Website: walmart
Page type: payment
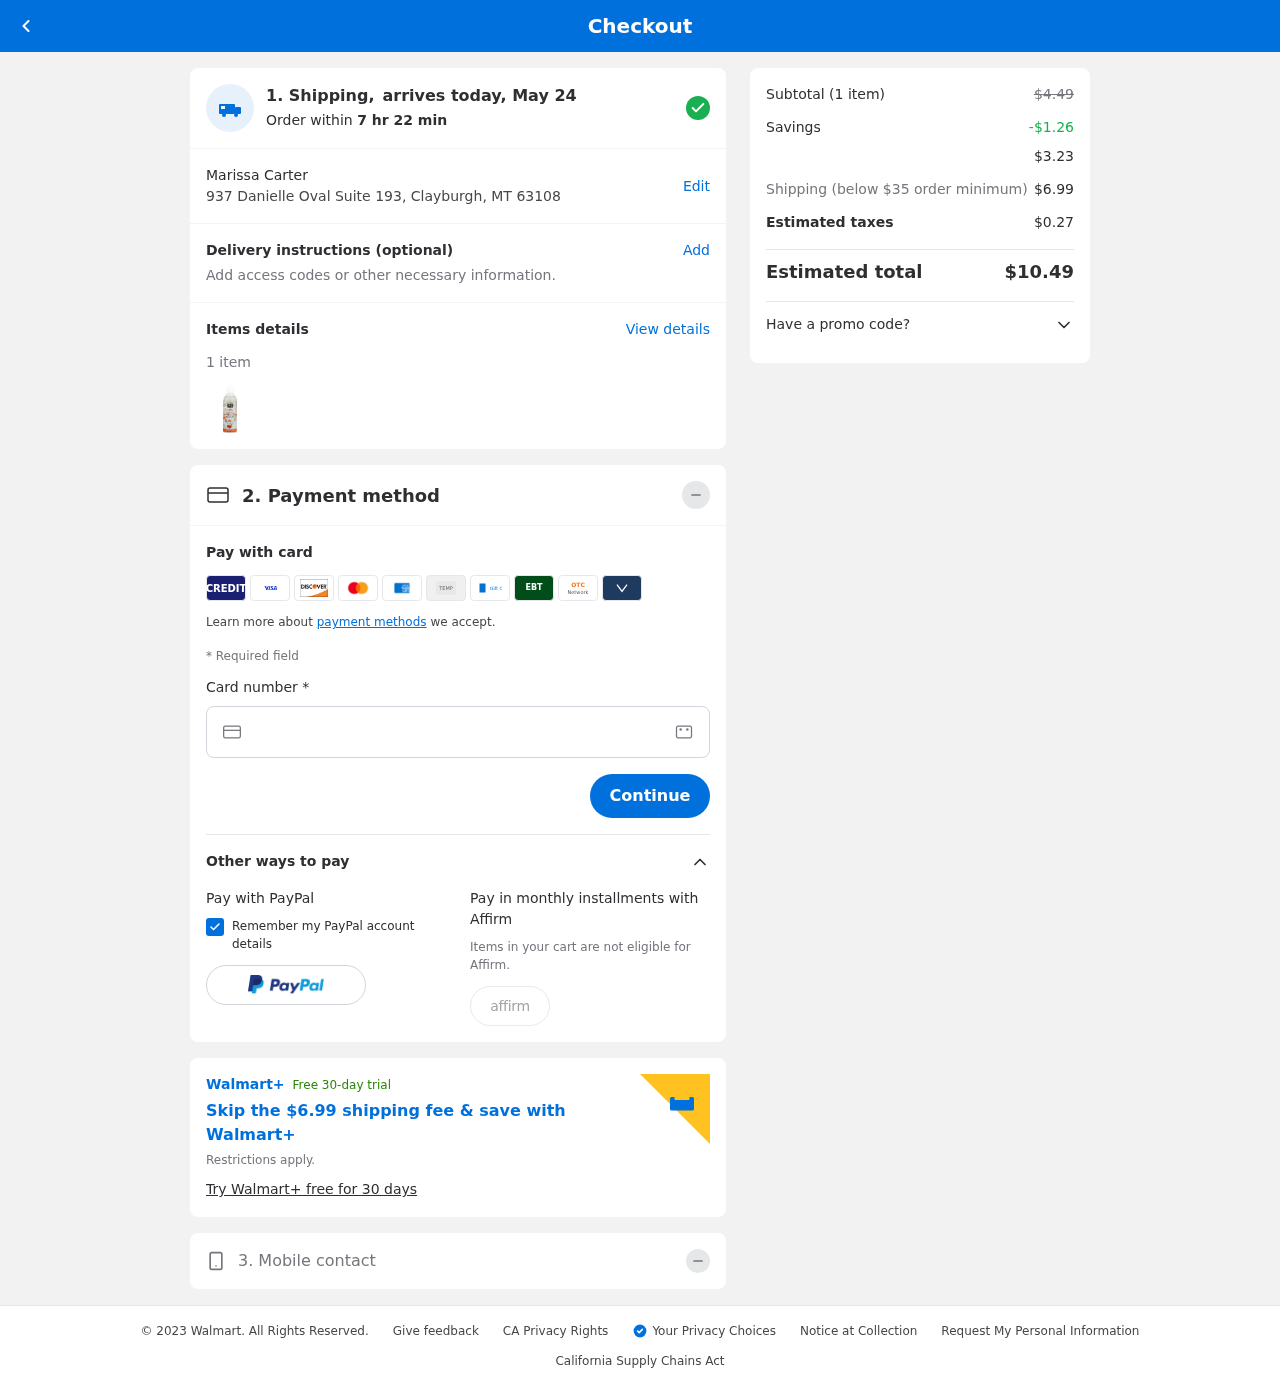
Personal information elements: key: PII_FULLNAME
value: Marissa Carter
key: PII_STREET
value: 937 Danielle Oval Suite 193
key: PII_CITY_STATE_ZIP
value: Clayburgh, MT 63108
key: PII_CARD_NUMBER
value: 5468 2798 1509 8193
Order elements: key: ORDER_DELIVERY_DATE
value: May 24
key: ORDER_NUM_ITEMS
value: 1
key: ORDER_SUBTOTAL_BEFORE_SAVINGS
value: $4.49
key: ORDER_SAVINGS
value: -$1.26
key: ORDER_SUBTOTAL
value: $3.23
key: ORDER_SHIPPING_COST
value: $6.99
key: ORDER_TAX
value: $0.27
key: ORDER_TOTAL
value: $10.49